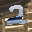
Label: 2